Question: I used searchbar with my UITableview. When I enter search text, the background color will be changed automatically as white color.
and also I used:
'''
tableView.bounces=FALSE;
'''
When I used searchbar, that time bounces also, won't work.
The output like as follows:

1. I need to change background color, when I searching content.
2. I need: tableView.bounces=FALSE;
will work, when I searching content.
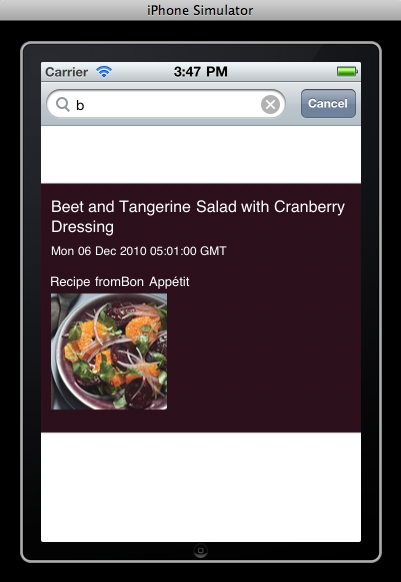
Answer: Answer for my question:
'''
-(BOOL)searchDisplayController:(UISearchDisplayController *)controller shouldReloadTableForSearchString:(NSString *)searchString
{
UIImage *patternImage = [UIImage imageNamed:@"1.png"];
[controller.searchResultsTableView setBackgroundColor:[UIColor colorWithPatternImage: patternImage]];
controller.searchResultsTableView.bounces=FALSE;
return YES;
}
'''